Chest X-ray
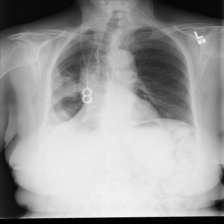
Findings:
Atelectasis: negative
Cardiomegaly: negative
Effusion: negative
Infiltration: negative
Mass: negative
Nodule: negative
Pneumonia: negative
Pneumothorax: negative
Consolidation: negative
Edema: negative
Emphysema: negative
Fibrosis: negative
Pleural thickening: negative
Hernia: negative